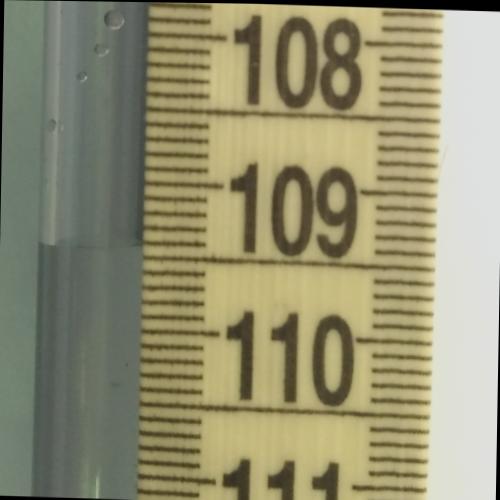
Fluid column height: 109.4 cm